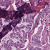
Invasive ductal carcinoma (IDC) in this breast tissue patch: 1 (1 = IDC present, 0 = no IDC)